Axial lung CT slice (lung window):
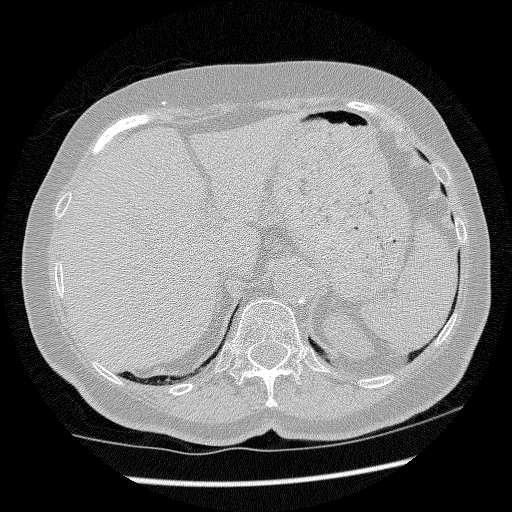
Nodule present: no